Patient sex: F
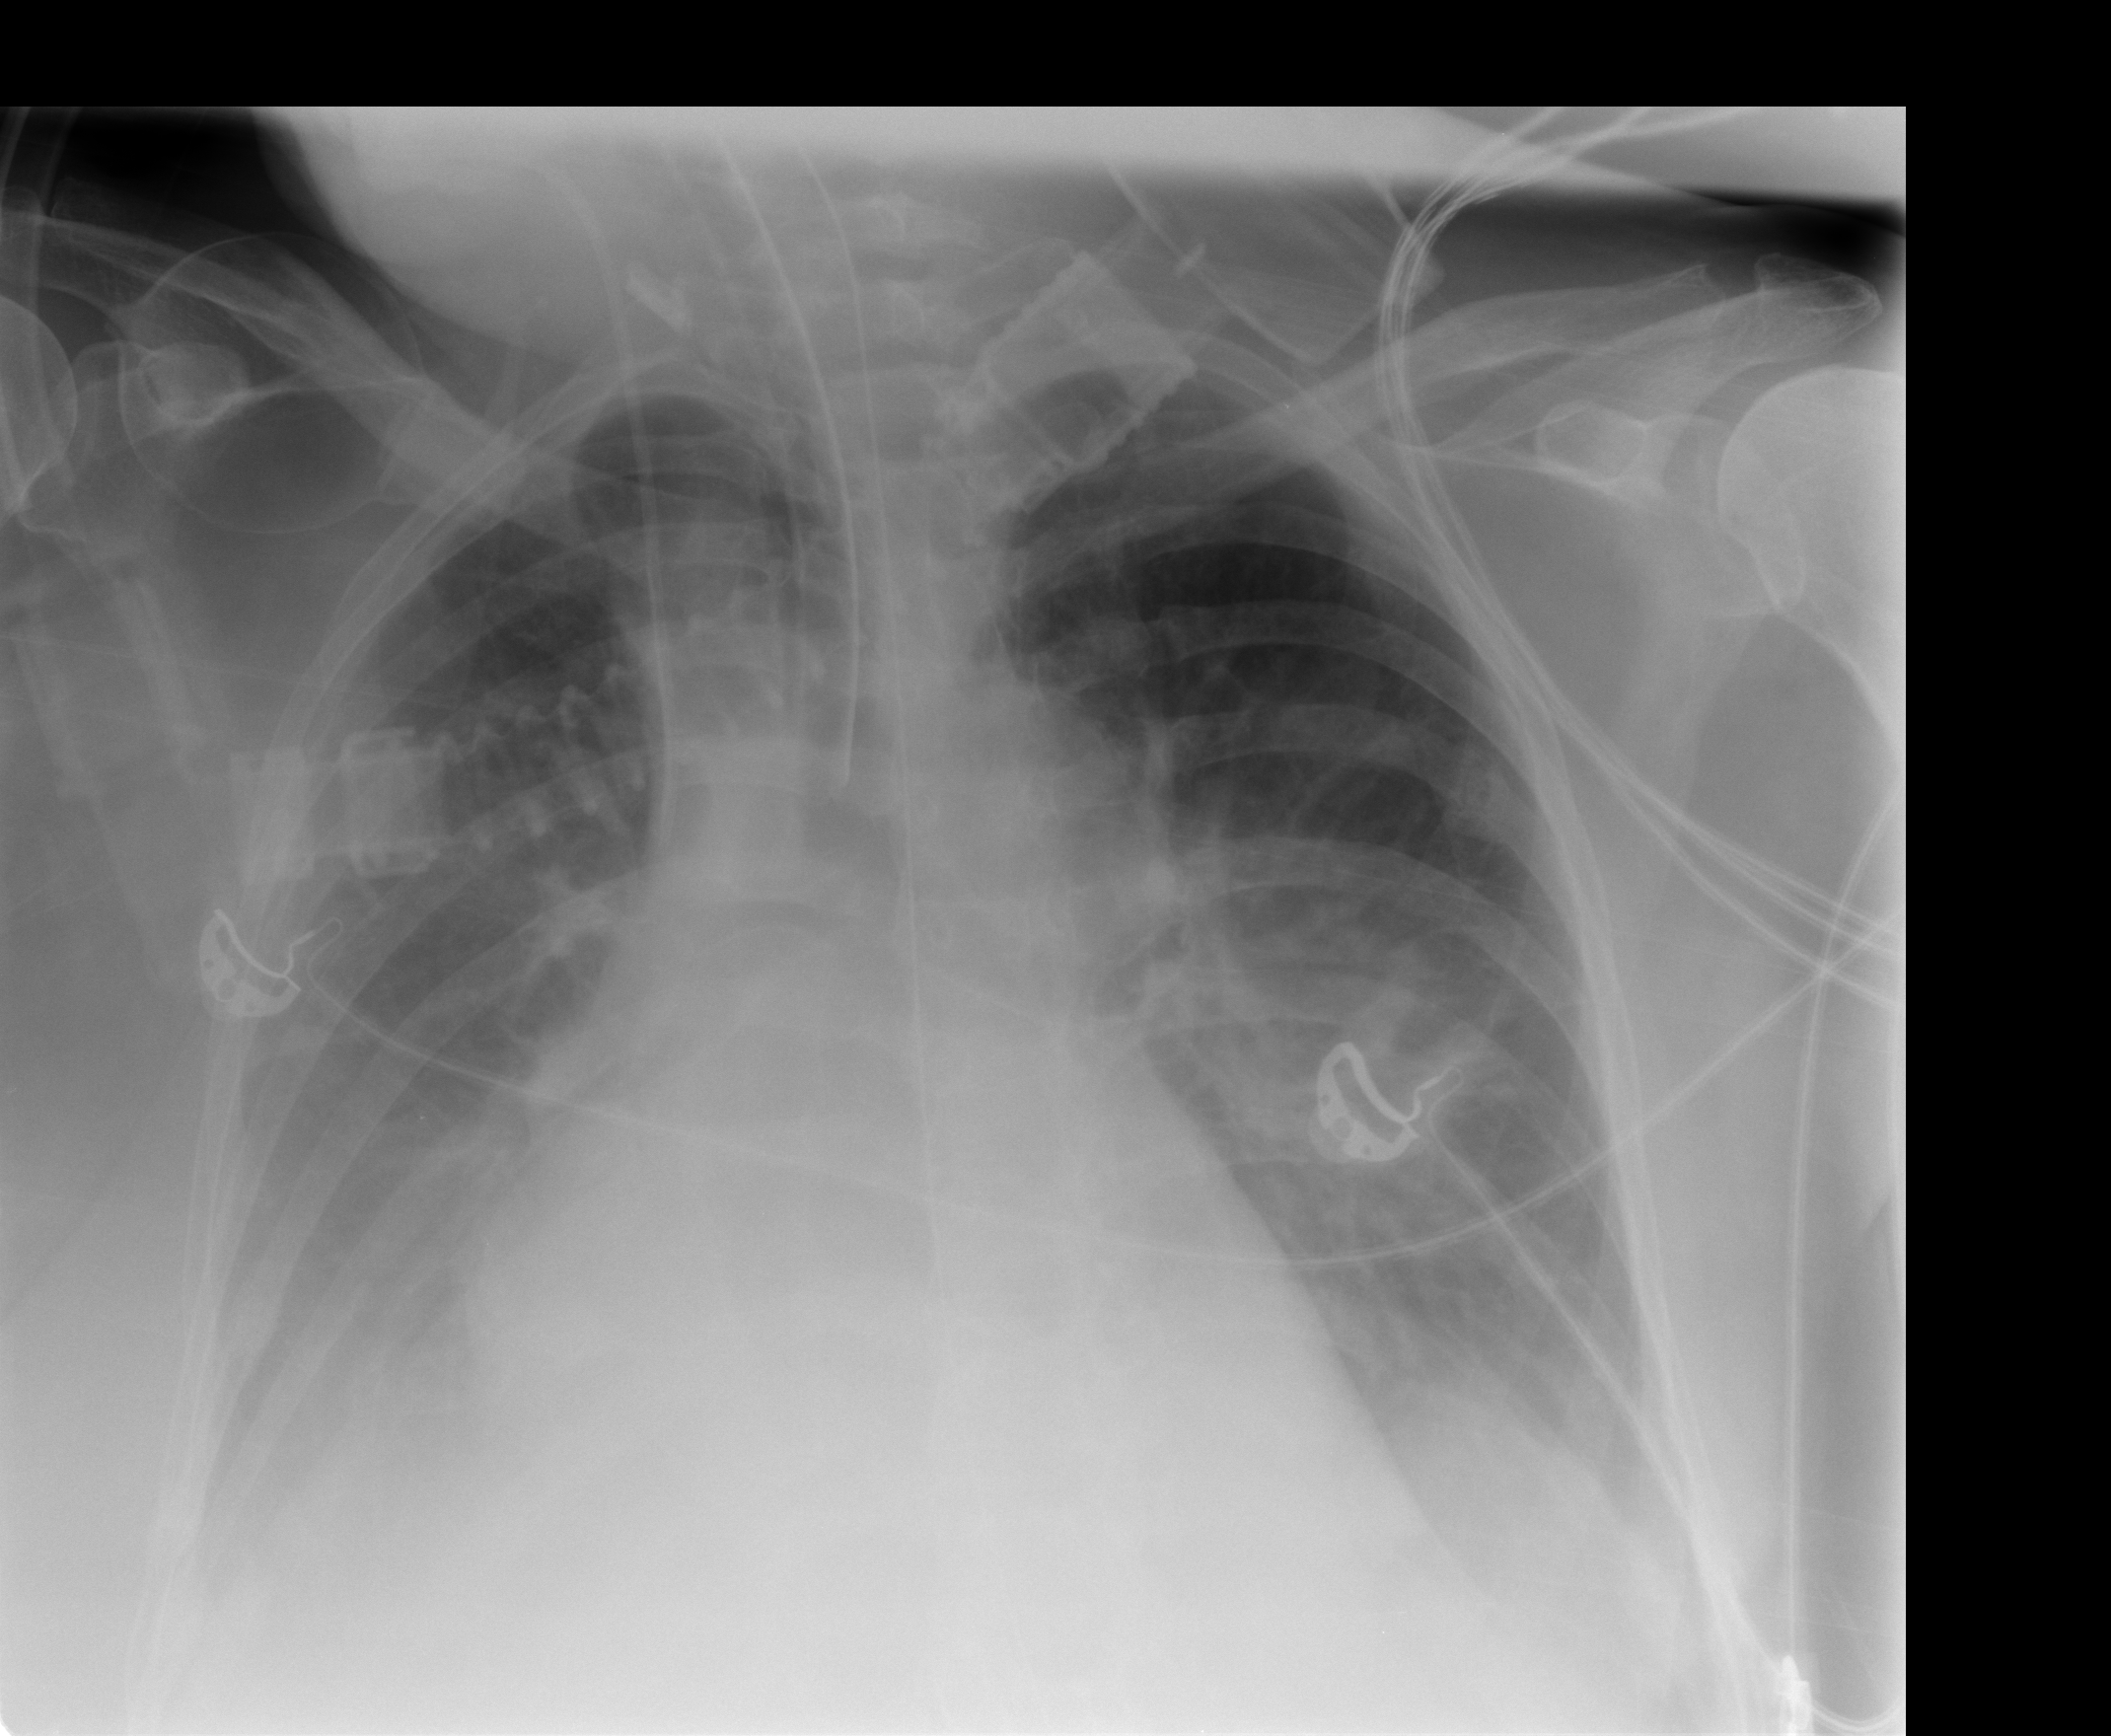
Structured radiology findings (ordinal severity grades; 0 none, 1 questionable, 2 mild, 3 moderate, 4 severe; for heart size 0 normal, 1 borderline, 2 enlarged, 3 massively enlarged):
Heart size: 1
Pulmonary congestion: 0
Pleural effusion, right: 2
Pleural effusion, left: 1
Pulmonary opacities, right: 1
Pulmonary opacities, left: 1
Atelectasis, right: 2
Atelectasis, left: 2